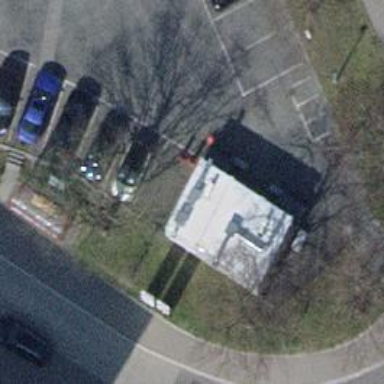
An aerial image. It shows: Fast food establishment.